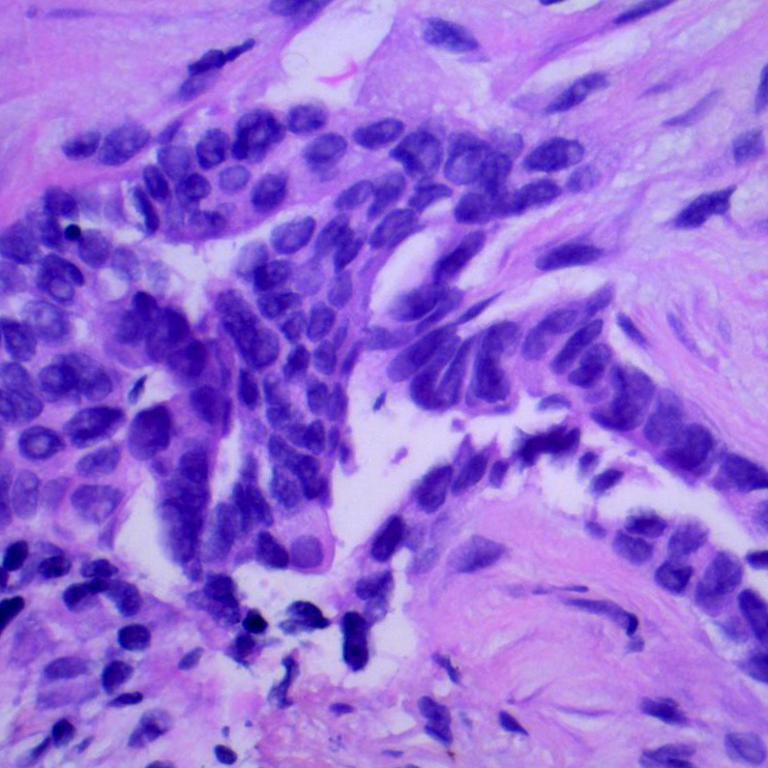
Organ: lung
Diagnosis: adenocarcinomas